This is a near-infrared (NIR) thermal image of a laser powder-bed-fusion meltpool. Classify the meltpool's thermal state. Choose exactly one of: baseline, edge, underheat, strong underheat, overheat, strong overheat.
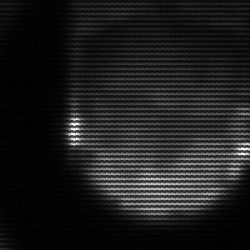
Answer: edge